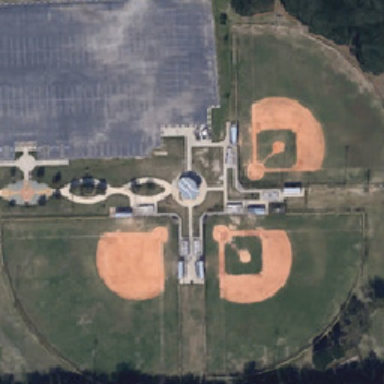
Three baseball fields and an empty parking lot are all near some green trees .